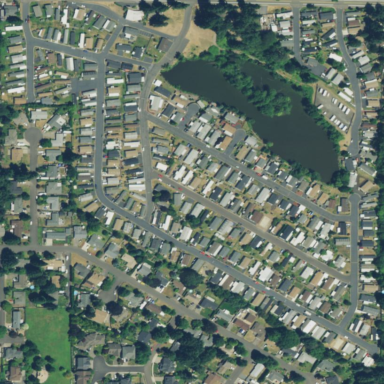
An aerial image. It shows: Residential area known as trailer park.